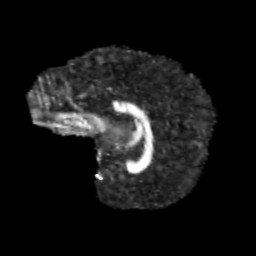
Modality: FA
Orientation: sagittal
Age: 13
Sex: male
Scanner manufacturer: siemens
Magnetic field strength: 3 T
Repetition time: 3.8 s
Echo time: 0.07 s